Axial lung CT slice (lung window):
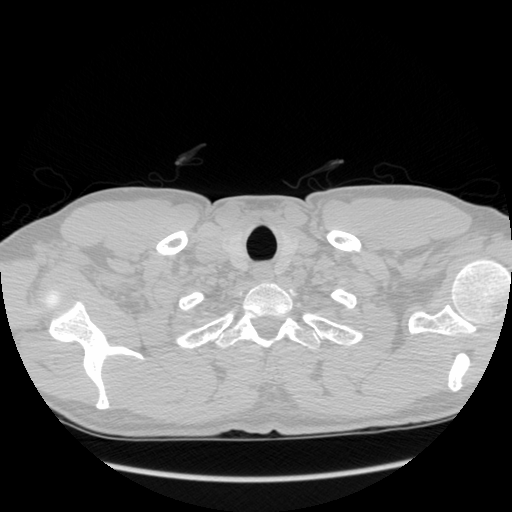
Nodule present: no